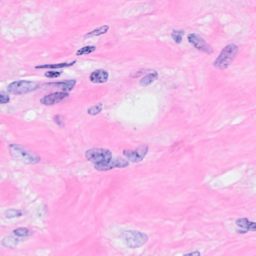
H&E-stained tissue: Breast